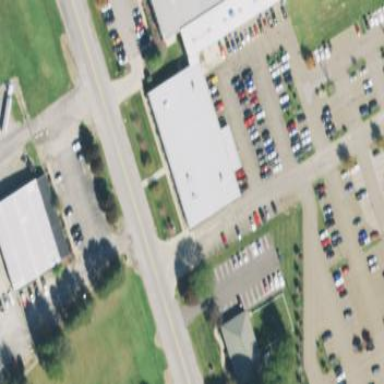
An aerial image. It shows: Commercial building.